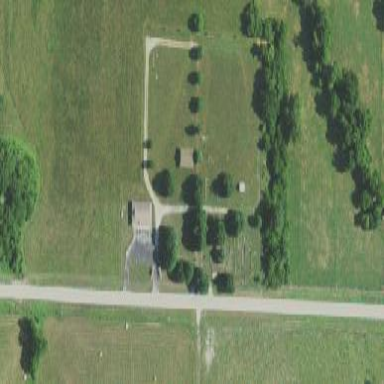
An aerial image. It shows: Cemetery.